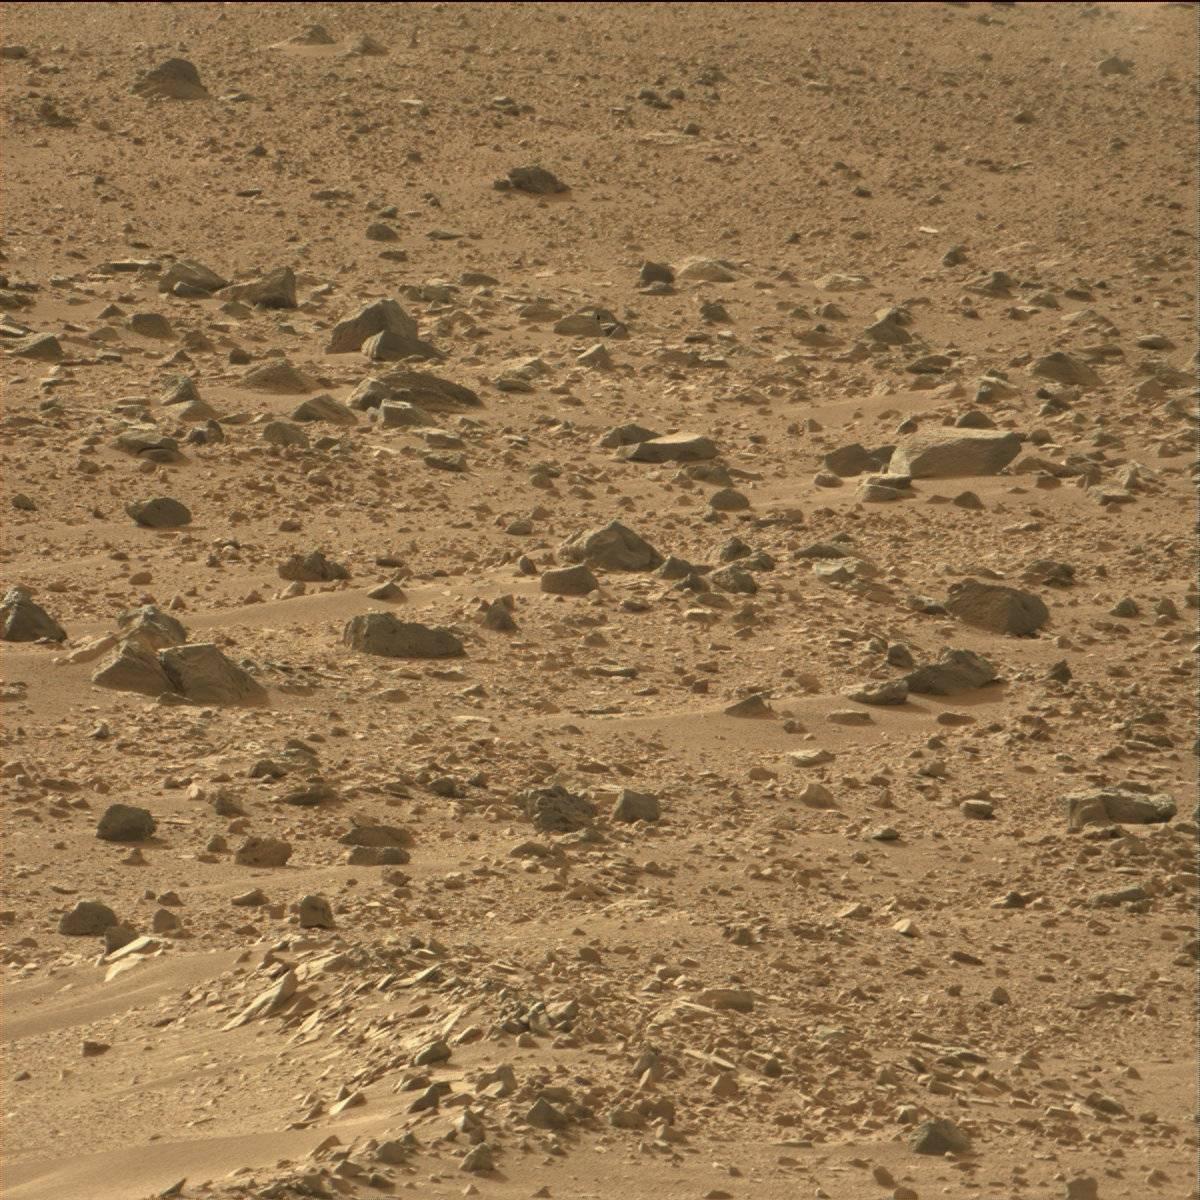
Terrain classes present: Bedrock, Rock, Sand / Soil